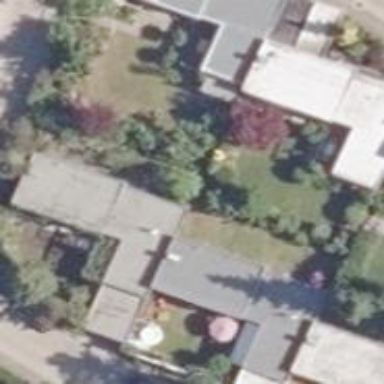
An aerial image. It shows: Flat-roofed house.